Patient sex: M
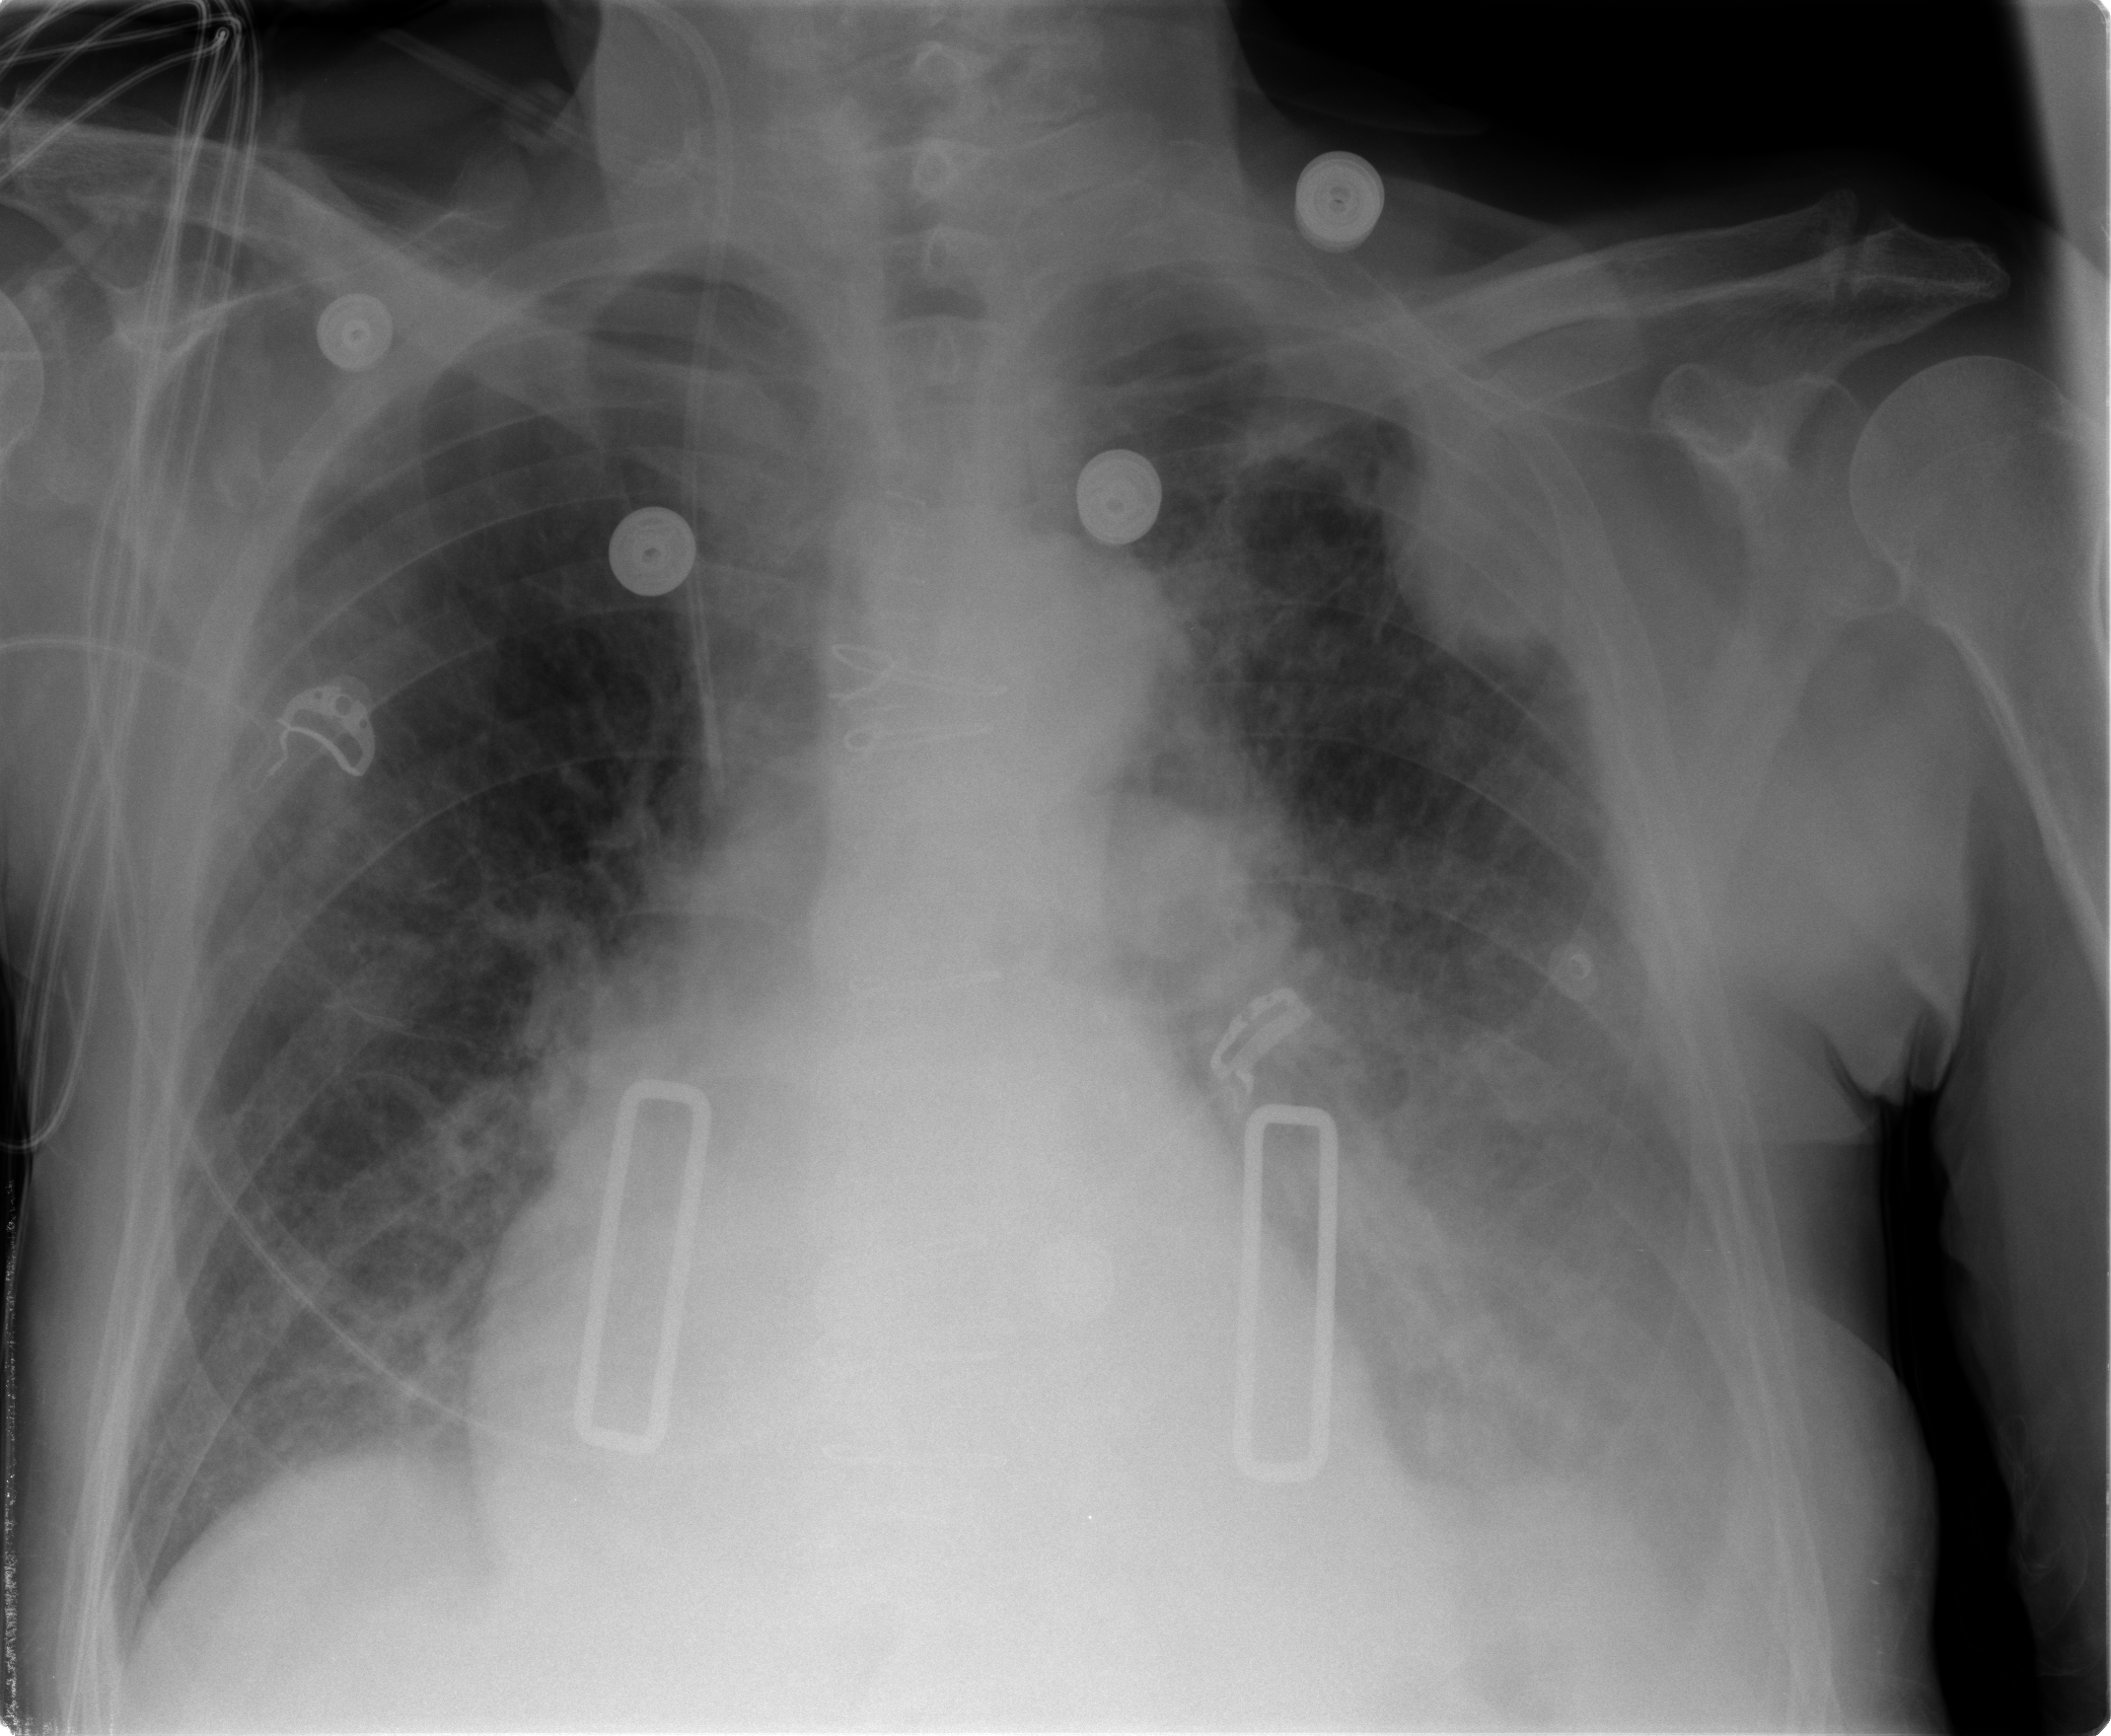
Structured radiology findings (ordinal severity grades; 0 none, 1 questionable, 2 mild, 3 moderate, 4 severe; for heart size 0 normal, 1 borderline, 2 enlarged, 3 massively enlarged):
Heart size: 2
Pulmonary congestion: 2
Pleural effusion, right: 0
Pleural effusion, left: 2
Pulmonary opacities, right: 0
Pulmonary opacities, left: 0
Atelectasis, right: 0
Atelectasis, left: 3